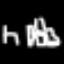
Label: chair